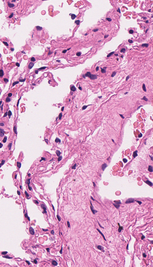
Tumor epithelial tissue: no
Tumor-associated stroma tissue: no
Normal tissue: yes